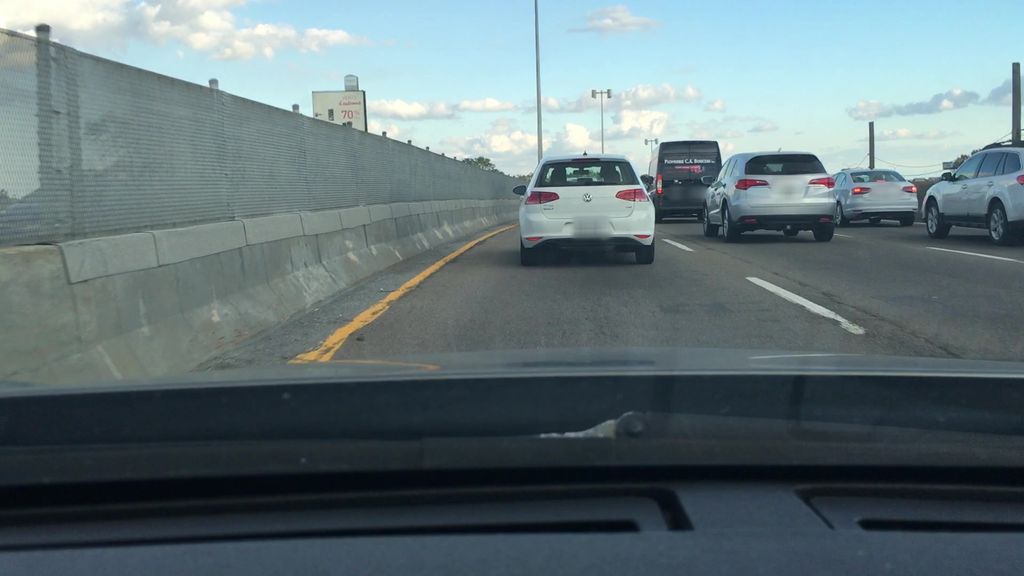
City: montreal